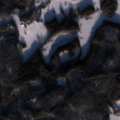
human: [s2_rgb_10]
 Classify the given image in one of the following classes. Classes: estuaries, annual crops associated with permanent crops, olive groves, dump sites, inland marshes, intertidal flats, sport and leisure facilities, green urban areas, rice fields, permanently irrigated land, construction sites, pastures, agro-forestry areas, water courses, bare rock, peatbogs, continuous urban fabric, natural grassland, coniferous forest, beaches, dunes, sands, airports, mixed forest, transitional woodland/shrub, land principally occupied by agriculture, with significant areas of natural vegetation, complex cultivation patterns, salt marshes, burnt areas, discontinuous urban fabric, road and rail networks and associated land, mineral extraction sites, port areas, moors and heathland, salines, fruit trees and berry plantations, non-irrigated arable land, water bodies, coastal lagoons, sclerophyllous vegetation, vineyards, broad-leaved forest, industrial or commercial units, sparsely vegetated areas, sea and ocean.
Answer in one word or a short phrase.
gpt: non-irrigated arable land, land principally occupied by agriculture, with significant areas of natural vegetation, coniferous forest, water bodies